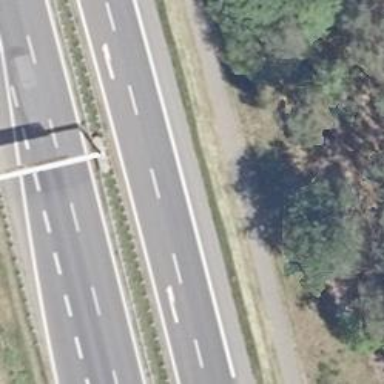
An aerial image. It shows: This is trunk highway with motorroad.